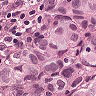
Metastatic tissue present: yes